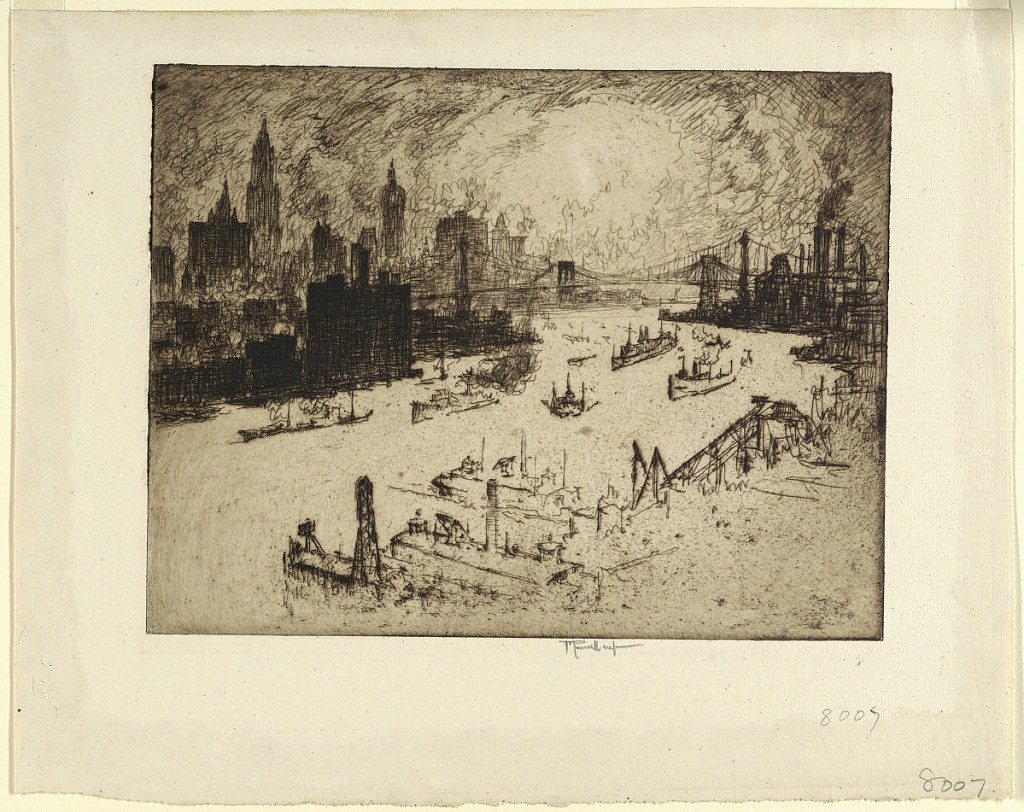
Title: Sunset from Williamsburg Bridge
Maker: Joseph Pennell, American, active England, 1857–1926
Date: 1915
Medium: Etching in black ink on laid paper
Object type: Print
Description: The New York skyline is shown in deep shadow. In the distance, the Manhattan and Brooklyn Bridges span the East River.